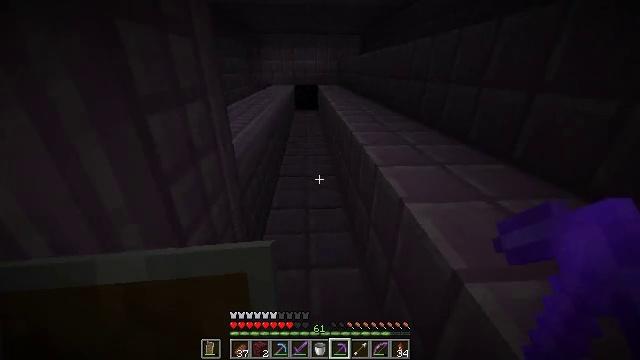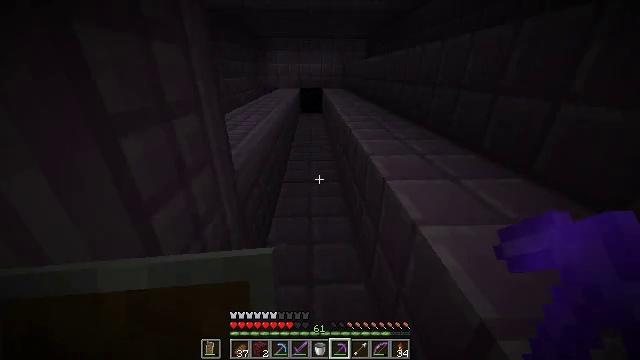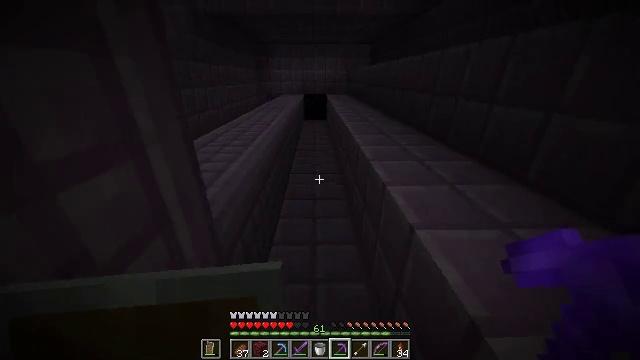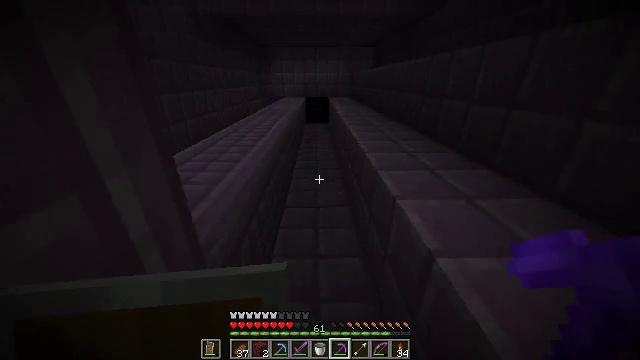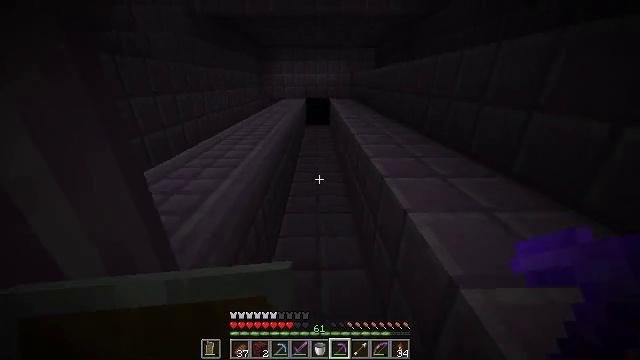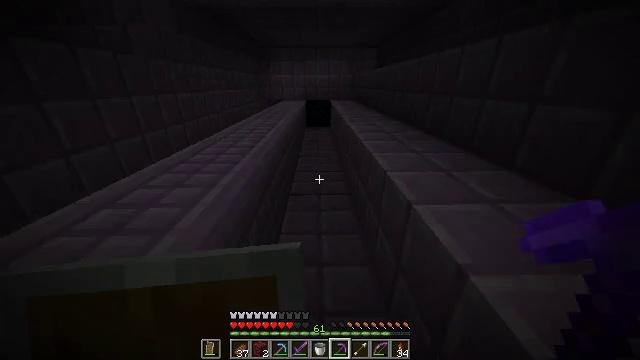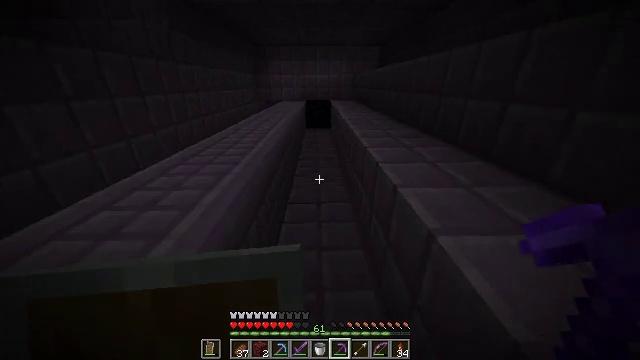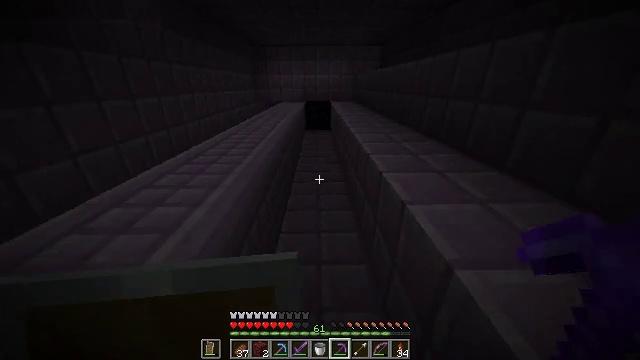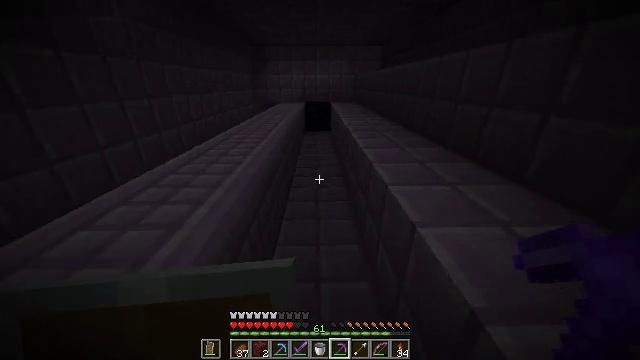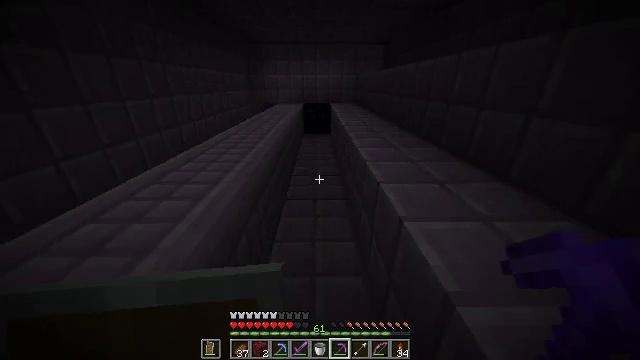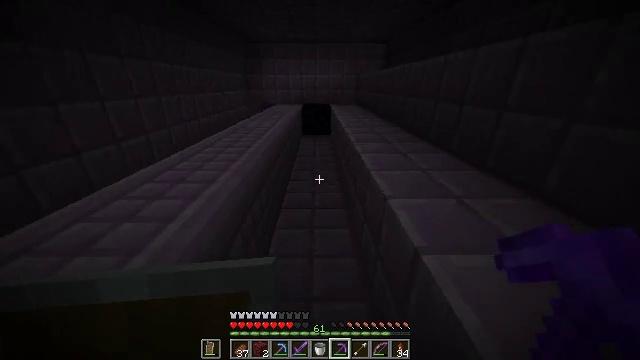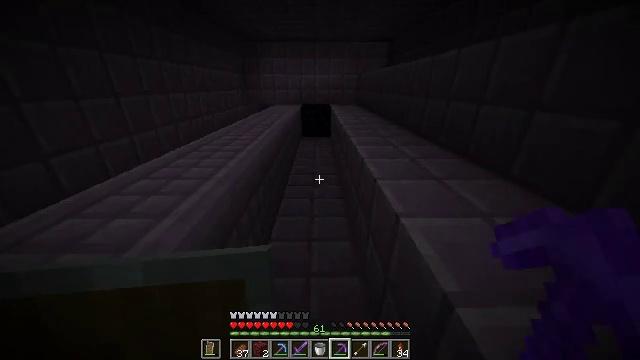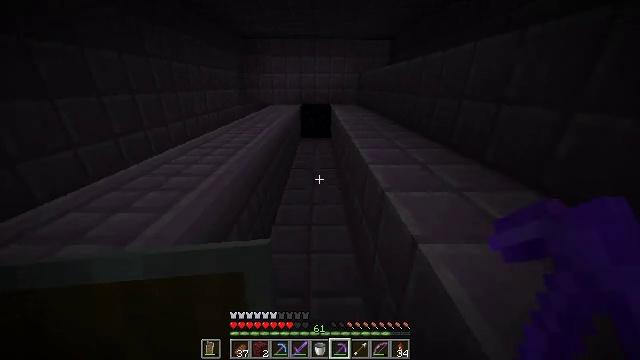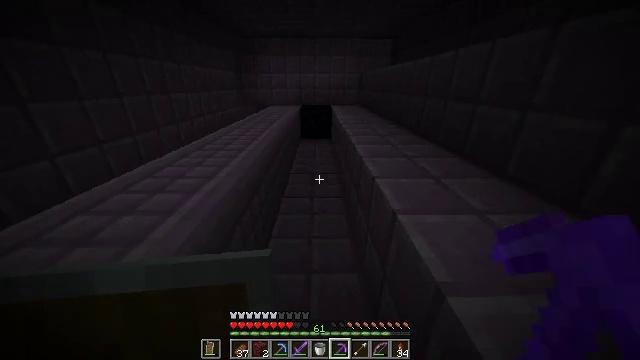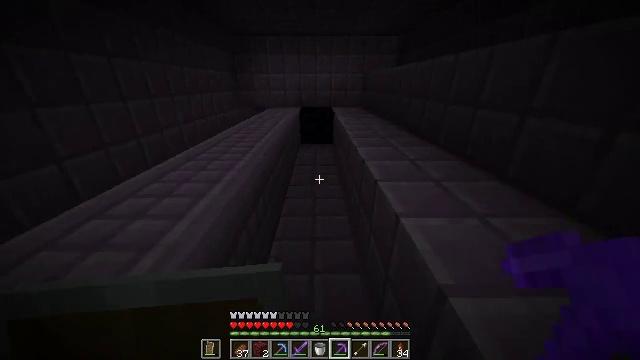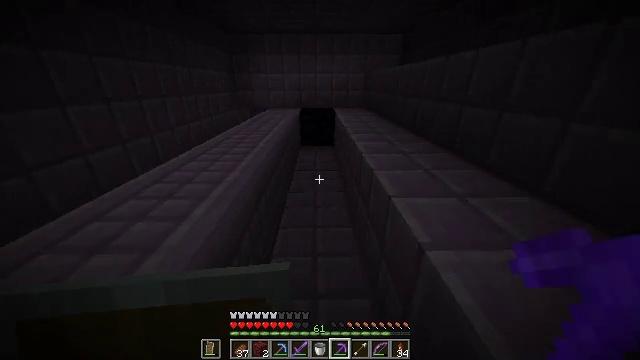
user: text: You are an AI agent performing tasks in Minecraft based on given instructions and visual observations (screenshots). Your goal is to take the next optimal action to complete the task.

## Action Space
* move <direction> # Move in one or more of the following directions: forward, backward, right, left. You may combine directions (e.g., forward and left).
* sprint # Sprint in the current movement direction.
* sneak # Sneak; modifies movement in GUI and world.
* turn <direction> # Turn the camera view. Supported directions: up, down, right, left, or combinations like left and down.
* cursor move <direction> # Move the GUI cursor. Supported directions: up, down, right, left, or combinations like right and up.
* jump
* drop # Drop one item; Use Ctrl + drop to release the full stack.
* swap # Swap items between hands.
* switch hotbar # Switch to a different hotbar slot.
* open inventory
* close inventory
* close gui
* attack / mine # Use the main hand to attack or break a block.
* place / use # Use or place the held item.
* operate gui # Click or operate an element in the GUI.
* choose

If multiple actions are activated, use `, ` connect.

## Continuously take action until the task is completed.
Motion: motion action
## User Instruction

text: Harvest obsidian for portal building.
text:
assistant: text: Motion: move forward, turn left
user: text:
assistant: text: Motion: move forward
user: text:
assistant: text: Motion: move forward
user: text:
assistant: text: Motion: move forward
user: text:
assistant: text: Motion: move forward
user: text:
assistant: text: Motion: move forward
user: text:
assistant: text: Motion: move forward
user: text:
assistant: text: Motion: move forward
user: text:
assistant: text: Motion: move forward
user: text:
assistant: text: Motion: move forward
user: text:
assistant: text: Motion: move forward
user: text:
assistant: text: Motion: move forward
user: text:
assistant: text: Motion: move forward
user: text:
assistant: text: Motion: move forward
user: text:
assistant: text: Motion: move forward
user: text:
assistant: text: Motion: move forward
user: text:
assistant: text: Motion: move forward, turn left
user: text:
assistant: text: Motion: move forward, turn left and up
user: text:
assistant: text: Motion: move forward
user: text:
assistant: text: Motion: move forward, turn right
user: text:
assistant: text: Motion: move forward, turn right and down
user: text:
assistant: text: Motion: move forward, turn right
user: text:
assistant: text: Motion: move forward
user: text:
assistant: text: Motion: move forward
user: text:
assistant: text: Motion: move forward
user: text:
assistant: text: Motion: move forward
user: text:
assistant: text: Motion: move forward
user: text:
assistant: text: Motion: move forward, turn left
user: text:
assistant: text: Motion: move forward, turn left
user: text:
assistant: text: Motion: move forward